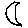
Label: moon